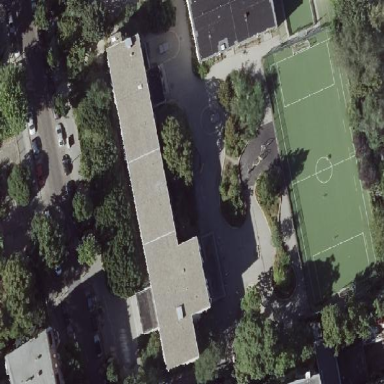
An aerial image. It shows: School.